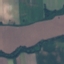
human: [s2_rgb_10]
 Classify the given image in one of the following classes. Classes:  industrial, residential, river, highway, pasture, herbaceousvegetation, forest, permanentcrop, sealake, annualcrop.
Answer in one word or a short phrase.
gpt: AnnualCrop